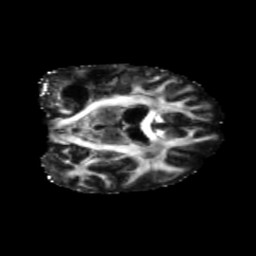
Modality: FA
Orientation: coronal
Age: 58
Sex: female
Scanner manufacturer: siemens
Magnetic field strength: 3 T
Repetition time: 5.47 s
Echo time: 0.0854 s